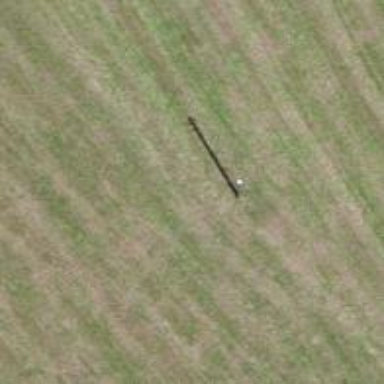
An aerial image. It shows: Power pole.